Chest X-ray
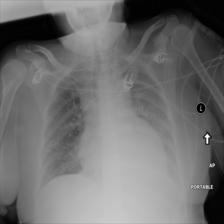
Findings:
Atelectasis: positive
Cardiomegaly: negative
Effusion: positive
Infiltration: positive
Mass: negative
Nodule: negative
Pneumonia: negative
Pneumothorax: negative
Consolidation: negative
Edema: negative
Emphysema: negative
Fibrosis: negative
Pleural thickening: negative
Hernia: negative